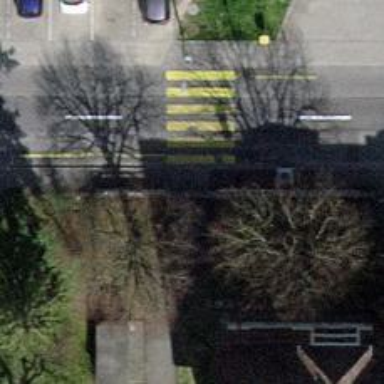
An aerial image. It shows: Entrance with barrier.